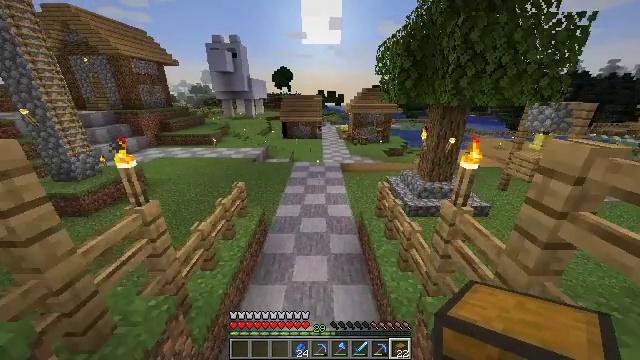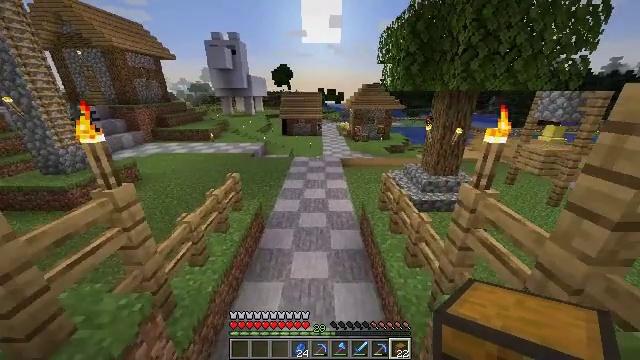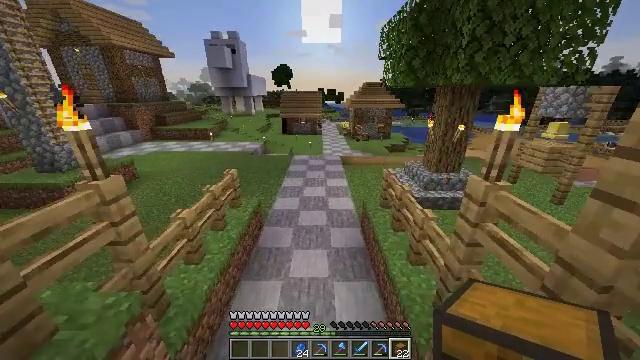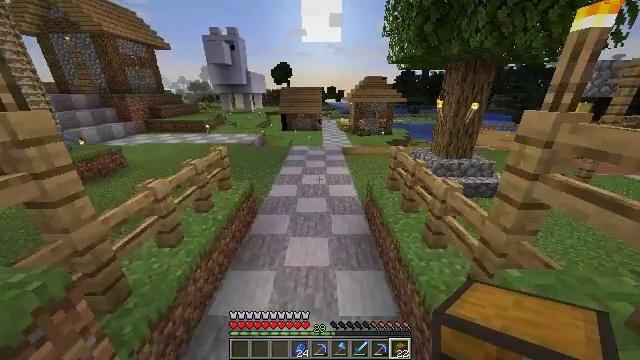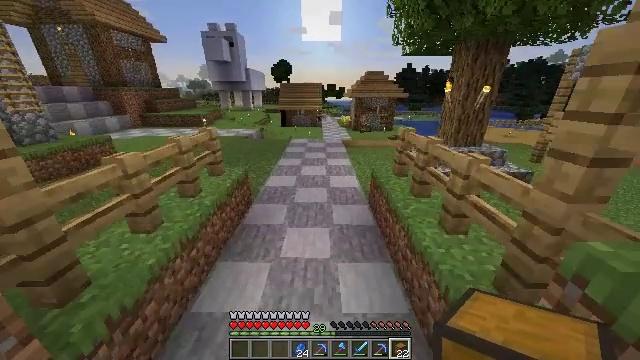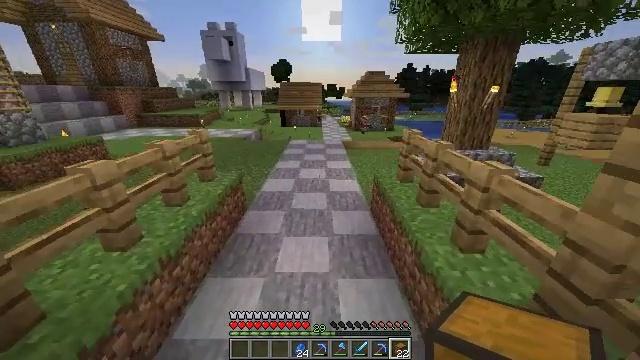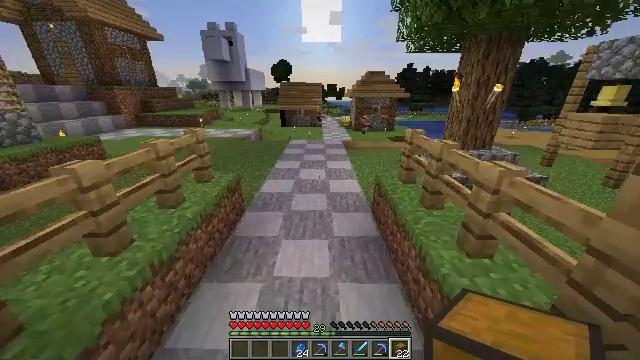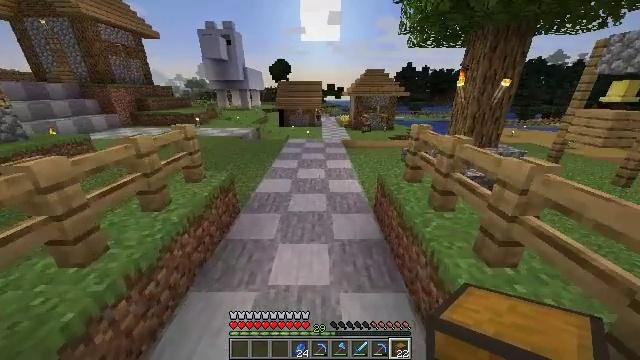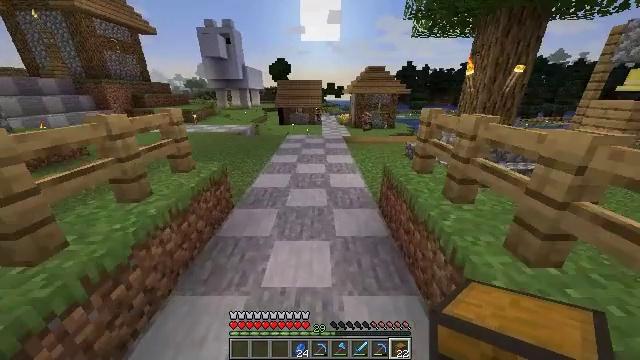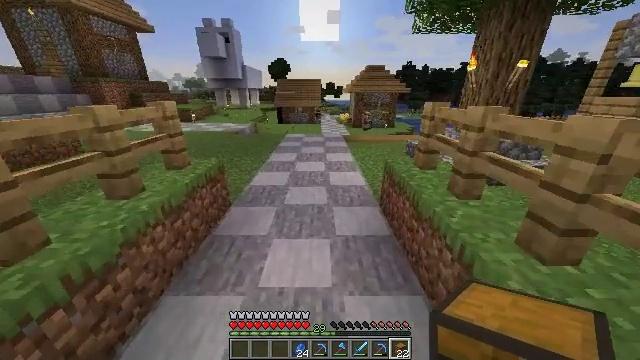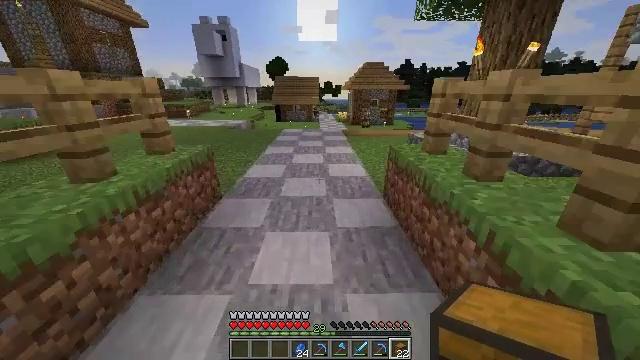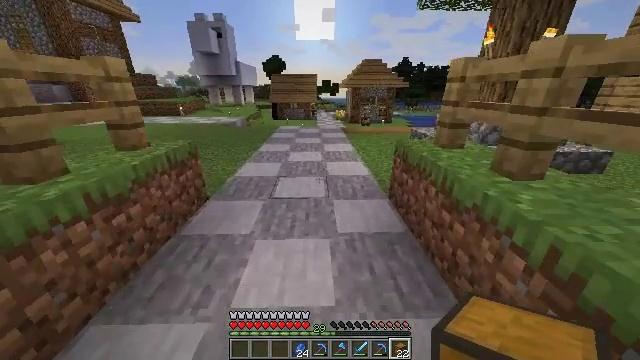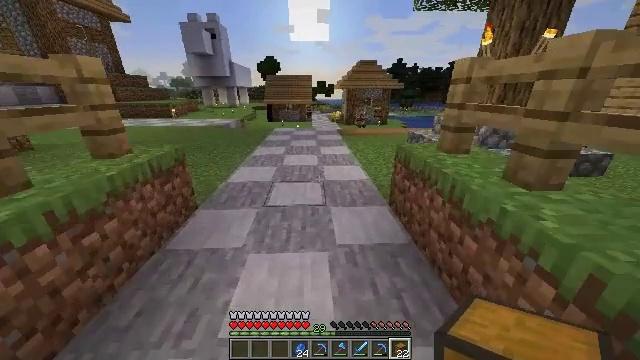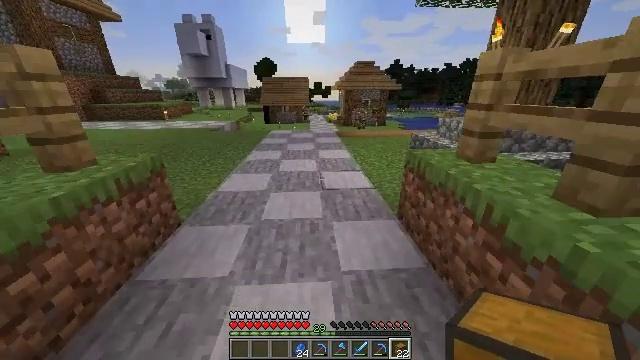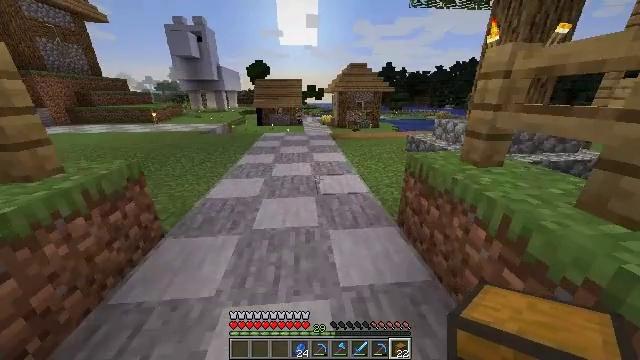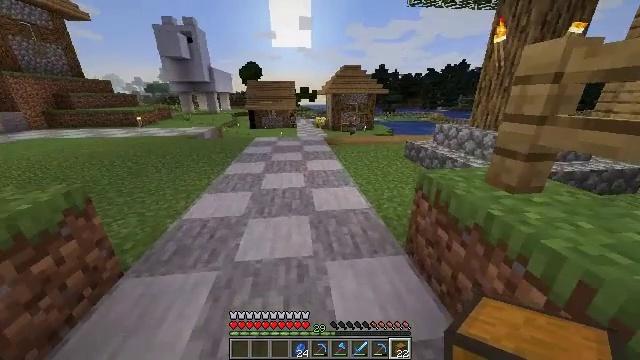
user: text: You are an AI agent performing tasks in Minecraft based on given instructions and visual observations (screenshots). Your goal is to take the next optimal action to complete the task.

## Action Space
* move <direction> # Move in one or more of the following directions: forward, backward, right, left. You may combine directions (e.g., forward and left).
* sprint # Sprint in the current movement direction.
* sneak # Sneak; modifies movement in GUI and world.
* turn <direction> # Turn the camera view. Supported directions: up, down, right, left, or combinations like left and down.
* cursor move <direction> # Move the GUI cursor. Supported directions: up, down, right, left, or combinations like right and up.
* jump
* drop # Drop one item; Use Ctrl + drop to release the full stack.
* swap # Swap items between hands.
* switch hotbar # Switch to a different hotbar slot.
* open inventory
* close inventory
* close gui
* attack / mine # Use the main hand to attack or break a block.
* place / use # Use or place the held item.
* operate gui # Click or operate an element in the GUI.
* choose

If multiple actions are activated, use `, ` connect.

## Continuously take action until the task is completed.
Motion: motion action
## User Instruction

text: Produce an apple from the crafting grid.
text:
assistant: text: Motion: move forward
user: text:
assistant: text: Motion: move forward
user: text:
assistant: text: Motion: move forward, sprint
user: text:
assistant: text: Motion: move forward, sprint
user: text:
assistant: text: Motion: move forward, sprint
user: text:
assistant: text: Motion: move forward, sprint
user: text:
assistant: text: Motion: move forward
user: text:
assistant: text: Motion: move forward
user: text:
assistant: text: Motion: move forward
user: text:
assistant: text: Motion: move forward, sprint
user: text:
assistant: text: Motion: move forward, sprint
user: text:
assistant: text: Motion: move forward, sprint, turn right
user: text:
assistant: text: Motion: move forward
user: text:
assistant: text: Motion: move forward, turn right
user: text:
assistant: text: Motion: move forward, turn right
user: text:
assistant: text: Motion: move forward, sprint, turn right
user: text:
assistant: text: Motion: move forward, sprint, turn right
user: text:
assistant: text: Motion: move forward, sprint, turn right and up
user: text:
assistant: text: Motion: move forward, turn right and up
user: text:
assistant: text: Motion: move forward, turn right and up
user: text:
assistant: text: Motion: move forward, turn right
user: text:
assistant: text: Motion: move forward
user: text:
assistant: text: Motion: move forward
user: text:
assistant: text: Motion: move forward
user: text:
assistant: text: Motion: move forward
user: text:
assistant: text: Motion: move forward
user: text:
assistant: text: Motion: move forward, jump
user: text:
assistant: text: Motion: move forward, jump
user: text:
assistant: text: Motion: move forward, turn right, jump
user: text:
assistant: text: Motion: move forward, turn right and down, jump